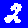
Digit: 2